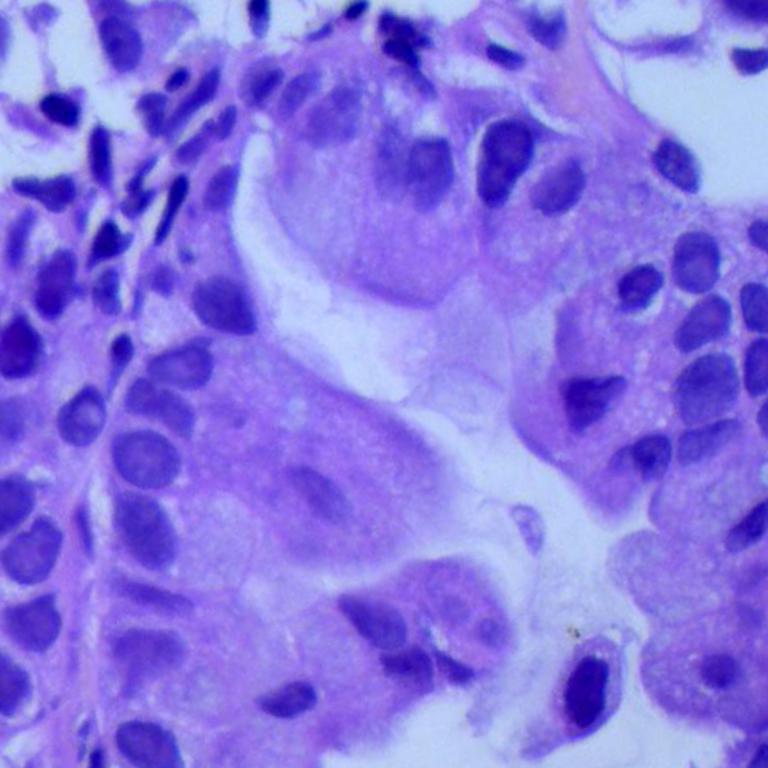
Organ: lung
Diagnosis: adenocarcinomas